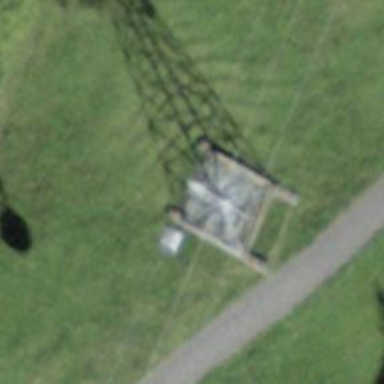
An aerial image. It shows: Pylon for aerialway.